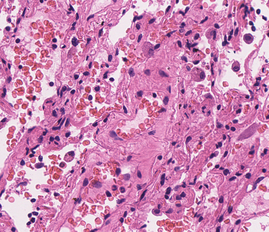
Tumor epithelial tissue: no
Tumor-associated stroma tissue: no
Normal tissue: yes